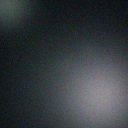
Screen state: off